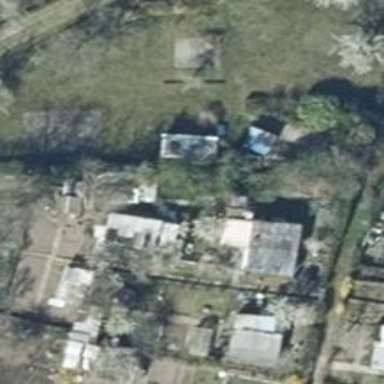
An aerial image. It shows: Garden that is leisure land.